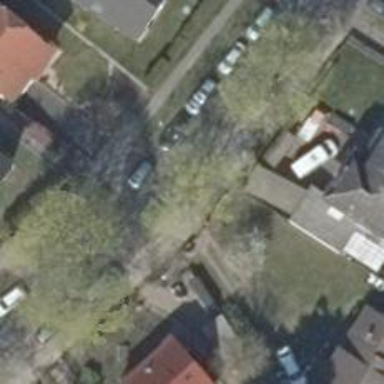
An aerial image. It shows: Deciduous broadleaved tree.